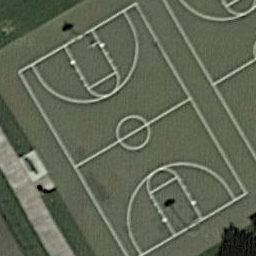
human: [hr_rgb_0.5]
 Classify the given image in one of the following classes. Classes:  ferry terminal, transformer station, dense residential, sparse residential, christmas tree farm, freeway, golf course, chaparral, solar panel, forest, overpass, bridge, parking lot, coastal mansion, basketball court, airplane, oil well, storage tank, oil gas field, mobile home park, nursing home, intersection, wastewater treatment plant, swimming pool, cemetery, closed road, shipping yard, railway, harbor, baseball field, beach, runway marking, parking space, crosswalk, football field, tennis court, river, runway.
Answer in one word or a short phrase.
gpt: basketball court